Question: I have a jqGrid with the following configuration -
'''
var PAGER_COMBO:[5,10,15,20,25,40,50],
var grid_default={
rowNum: ($("#contentPanel").height()/30).toFixed(),
height: $("#contentPanel").height(),
rowList: jsVar.PAGER_COMBO,
};
'''
It is clear that the grid height is dynamic and it will change when the screen(monitor) size will be changed. And I have considered that each row height will be 30. So the total rowNum of grid will be also dynamic.
And rowList is a pre-defined list.
Suppose for a big monitor the height will be 900. In that case rowNum will be
900/30=30. I want that this 30 will be added in the rowList automatically and will be default selected as soon as the grid loaded. Is it possible ?
Attached an image for better giving better explanation of the issue.

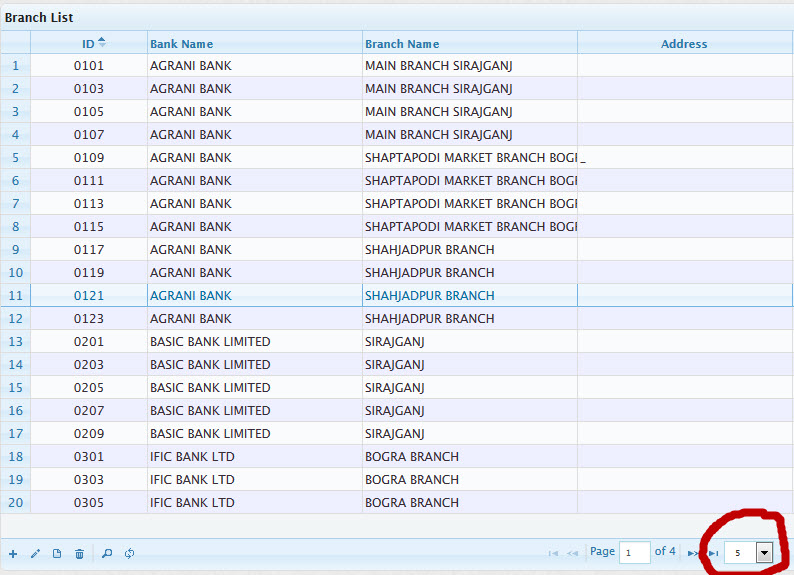
Answer: I'm not sure that I understand your question correctly. If you want to set 'rowNum' to some value, which depends from "the screen(monitor) size" then you can do this. You can just make all required calculations, and then . You can generate 'rowList' which you want the grid will be created and use the array as the input parameter. You can sort the items of the array, used as 'rowList' parameter, and don't include duplicates. All what you need is to write some lines of JavaScript code jqGrid will be created.